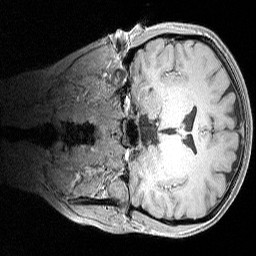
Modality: MP2RAGE
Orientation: coronal
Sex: female
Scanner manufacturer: siemens
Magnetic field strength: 3 T
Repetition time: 5 s
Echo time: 0.00292 s